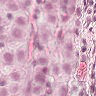
Metastatic tissue present: yes